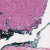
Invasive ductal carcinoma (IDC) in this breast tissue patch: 0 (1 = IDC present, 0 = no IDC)